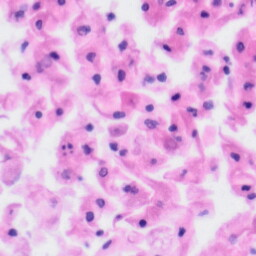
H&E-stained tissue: Tonsil